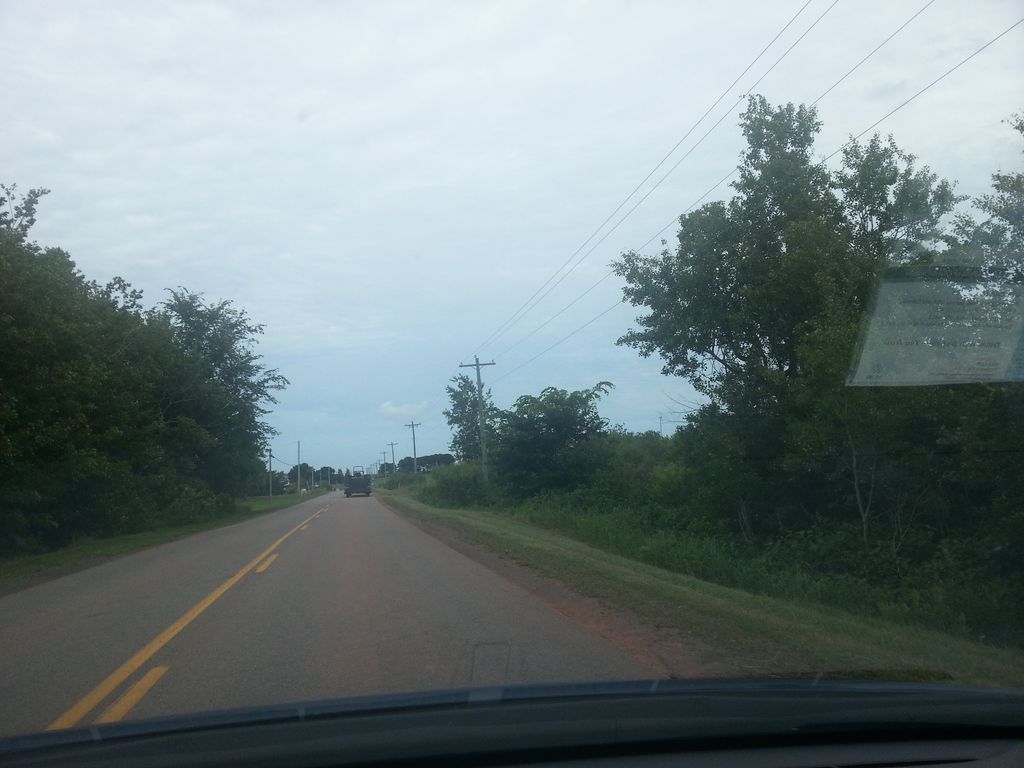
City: charlottetown